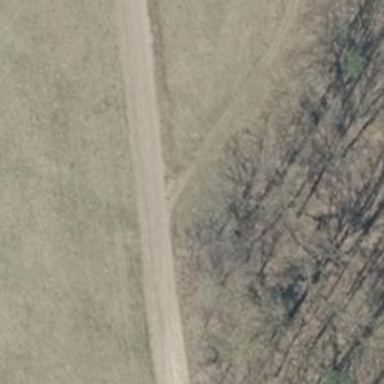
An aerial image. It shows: Sandy track road with grade3 tracktype.